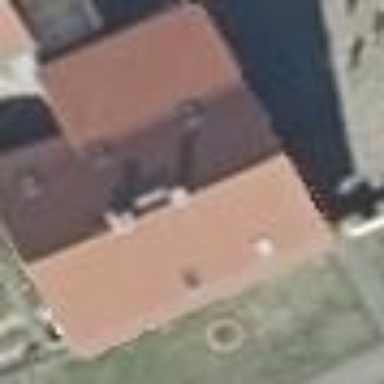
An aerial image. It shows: Simple and straightforward house.